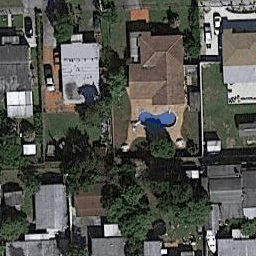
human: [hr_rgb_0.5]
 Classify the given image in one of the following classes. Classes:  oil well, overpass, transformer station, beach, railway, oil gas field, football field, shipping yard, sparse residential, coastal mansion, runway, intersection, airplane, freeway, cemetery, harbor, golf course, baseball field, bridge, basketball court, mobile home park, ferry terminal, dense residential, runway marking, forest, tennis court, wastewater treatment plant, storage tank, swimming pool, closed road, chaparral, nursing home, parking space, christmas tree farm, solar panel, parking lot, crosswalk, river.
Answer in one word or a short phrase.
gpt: dense residential